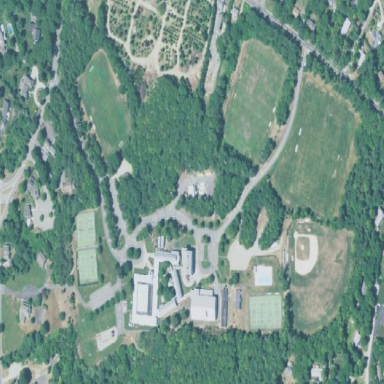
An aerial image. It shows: School.